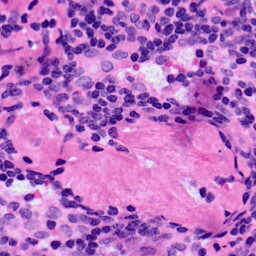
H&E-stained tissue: LymphNode